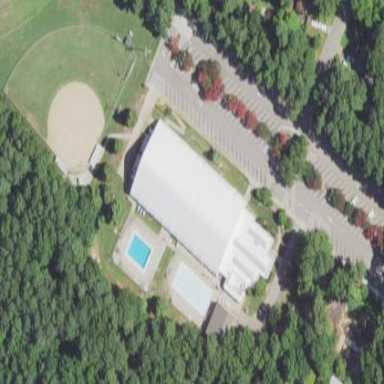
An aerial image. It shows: Civic building with swimming pool. The sport of swimming is practiced in the swimming pool located on the leisure land.